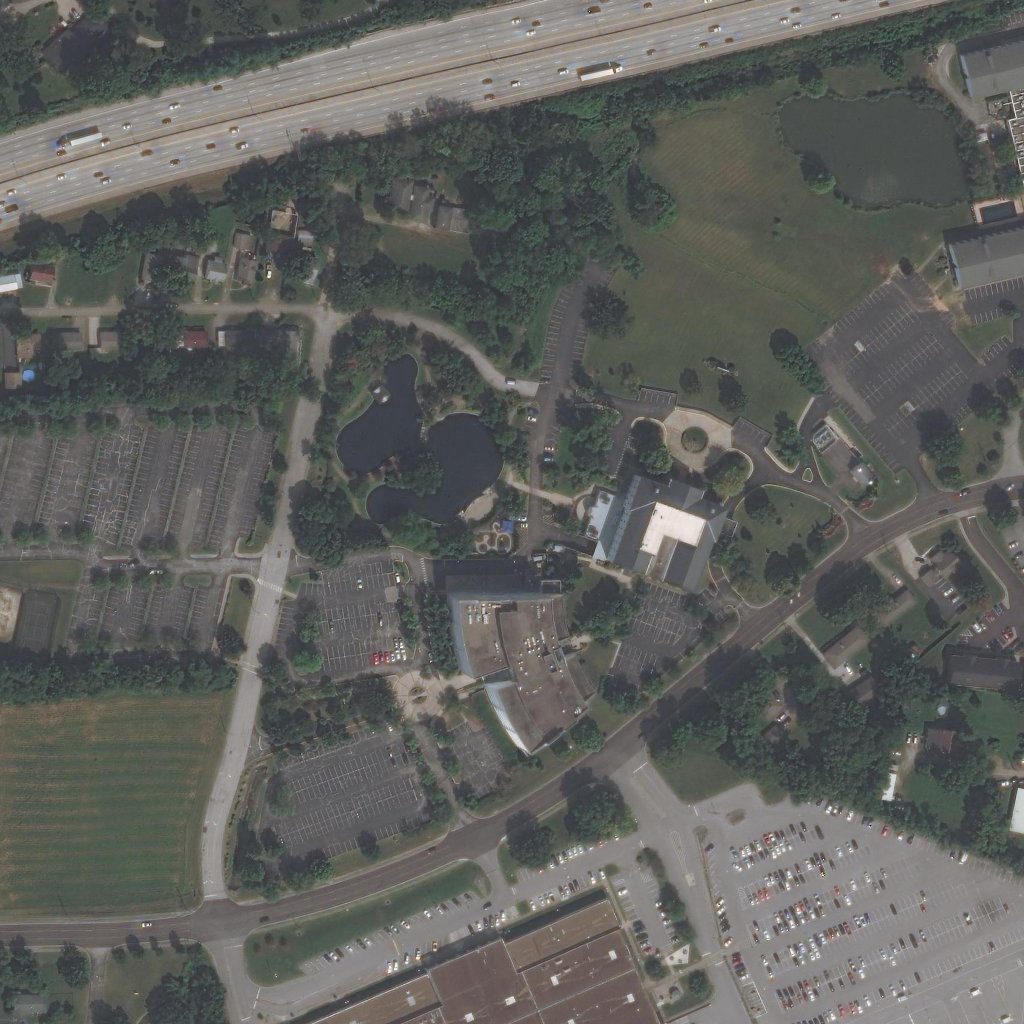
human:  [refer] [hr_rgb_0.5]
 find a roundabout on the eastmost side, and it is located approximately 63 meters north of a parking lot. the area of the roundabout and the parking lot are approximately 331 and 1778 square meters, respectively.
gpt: <box>[[65, 40, 70, 45, 0]]</box>

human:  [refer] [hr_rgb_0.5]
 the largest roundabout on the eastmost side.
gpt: <box>[[65, 40, 70, 45, 0]]</box>

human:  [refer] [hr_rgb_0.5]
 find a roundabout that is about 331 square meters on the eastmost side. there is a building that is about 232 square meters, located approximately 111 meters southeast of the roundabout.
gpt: <box>[[65, 40, 70, 45, 0]]</box>

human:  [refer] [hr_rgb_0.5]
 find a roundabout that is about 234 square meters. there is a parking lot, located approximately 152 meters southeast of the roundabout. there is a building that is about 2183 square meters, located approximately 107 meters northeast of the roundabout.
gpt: <box>[[39, 66, 42, 69, 0]]</box>